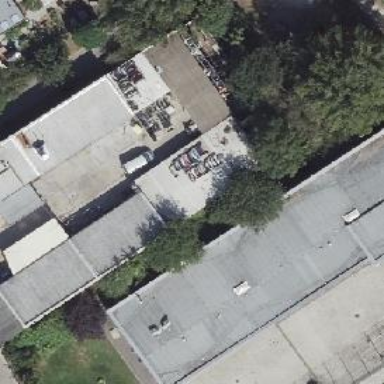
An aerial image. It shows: Commercial building with skillion roof shape.